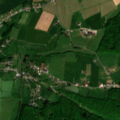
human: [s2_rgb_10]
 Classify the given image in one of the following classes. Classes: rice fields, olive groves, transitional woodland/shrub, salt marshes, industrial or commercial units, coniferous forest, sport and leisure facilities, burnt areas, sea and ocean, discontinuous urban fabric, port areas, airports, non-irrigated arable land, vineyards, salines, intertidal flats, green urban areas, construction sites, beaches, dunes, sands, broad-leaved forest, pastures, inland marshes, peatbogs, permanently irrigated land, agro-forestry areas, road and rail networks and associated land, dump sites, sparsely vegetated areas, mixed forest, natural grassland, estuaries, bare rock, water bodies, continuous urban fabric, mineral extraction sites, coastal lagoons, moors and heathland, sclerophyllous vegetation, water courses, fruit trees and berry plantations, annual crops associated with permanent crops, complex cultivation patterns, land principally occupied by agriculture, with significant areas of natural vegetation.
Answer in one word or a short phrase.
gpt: discontinuous urban fabric, pastures, complex cultivation patterns, broad-leaved forest